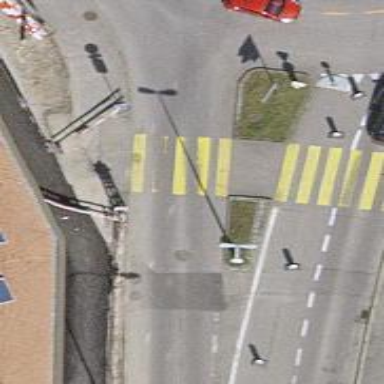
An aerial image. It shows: Uncontrolled zebra crossing on the road.